Interaction volume radius: 10 \u00c5
Interaction volume height: 40 \u00c5
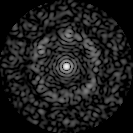
Disorder parameter: 0.8056